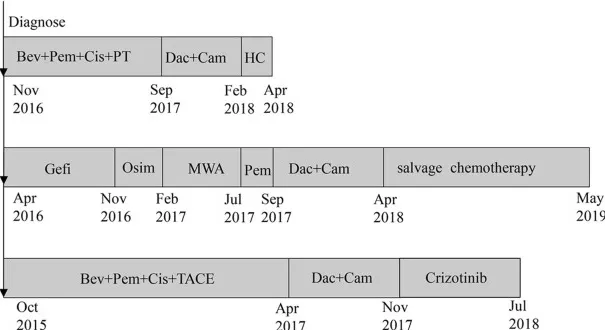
The treatment timeline of the three patients.
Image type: chart (chart)